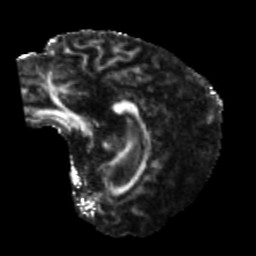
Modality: FA
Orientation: sagittal
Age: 56
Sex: male
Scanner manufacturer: siemens
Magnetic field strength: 3 T
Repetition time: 5.25 s
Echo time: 0.08 s